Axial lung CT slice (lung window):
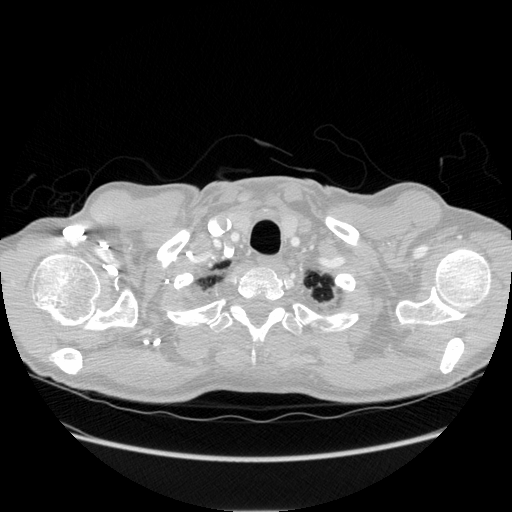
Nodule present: no